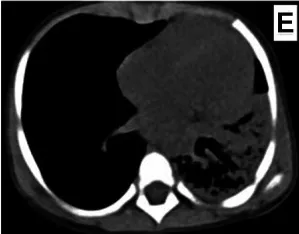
Chest computed tomography on the seventh day of admission showing left lung consolidation, atelectasis,CT scan.
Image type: radiology (ct)